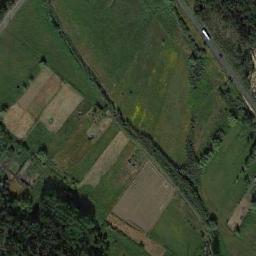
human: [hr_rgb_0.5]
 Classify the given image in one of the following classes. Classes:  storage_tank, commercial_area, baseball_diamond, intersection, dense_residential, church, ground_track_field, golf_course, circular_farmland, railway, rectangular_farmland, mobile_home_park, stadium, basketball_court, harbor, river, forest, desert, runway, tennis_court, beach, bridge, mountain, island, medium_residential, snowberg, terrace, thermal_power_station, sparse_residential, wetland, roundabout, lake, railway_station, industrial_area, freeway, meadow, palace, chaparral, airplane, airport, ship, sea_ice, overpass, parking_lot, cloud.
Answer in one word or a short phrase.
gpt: terrace